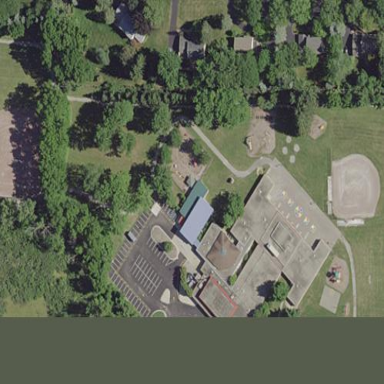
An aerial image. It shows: School.